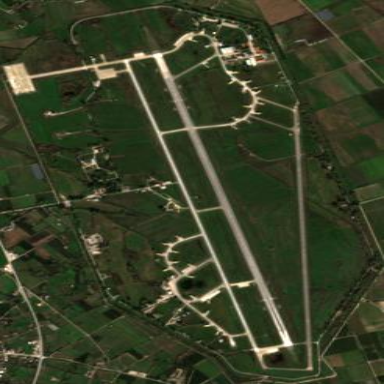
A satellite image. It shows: Military airfield located within larger aerodrome area.